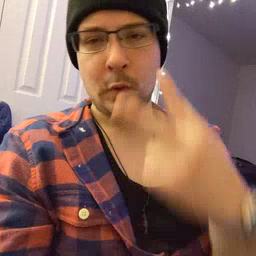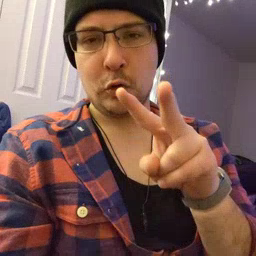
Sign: look